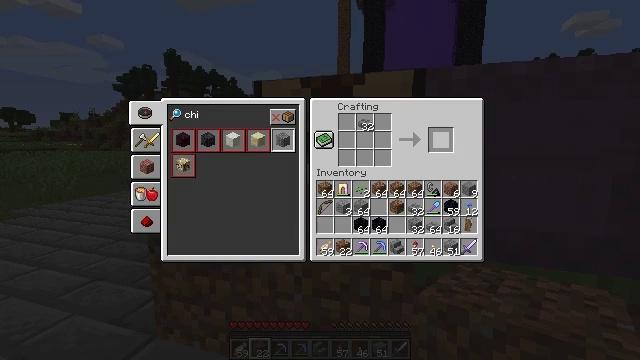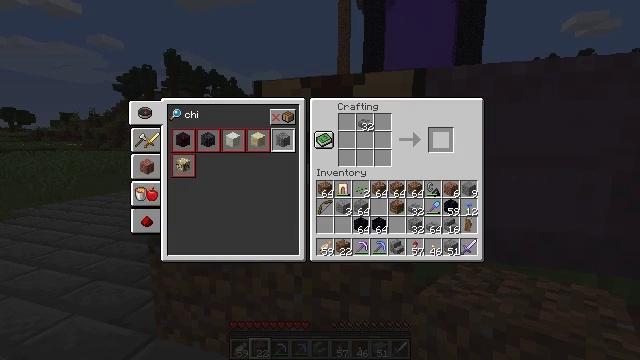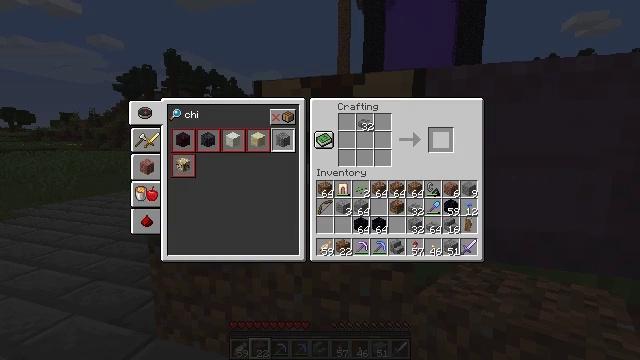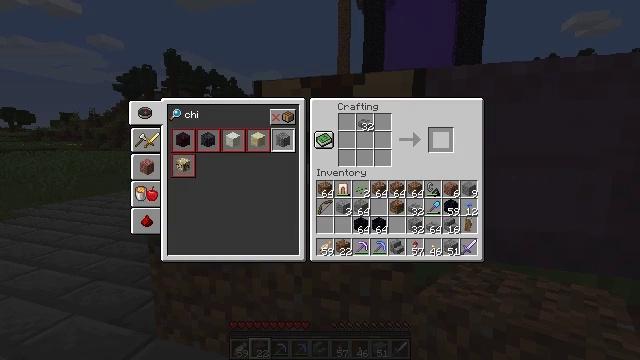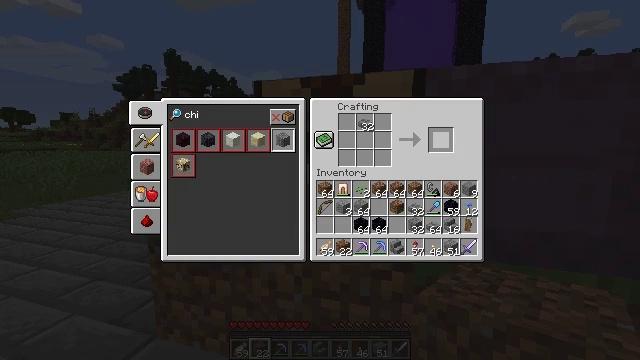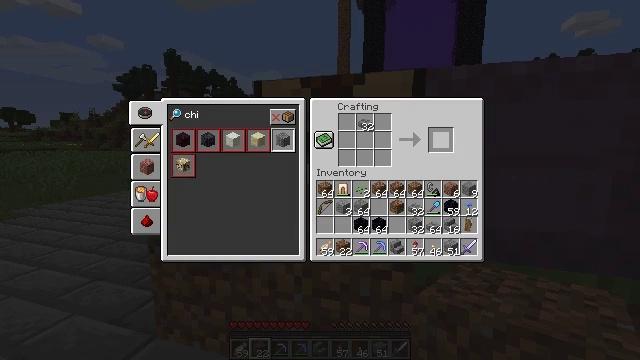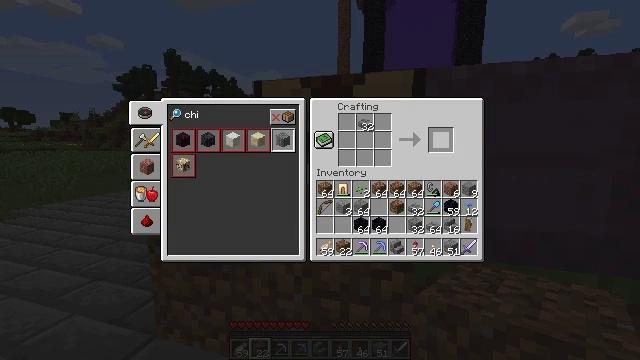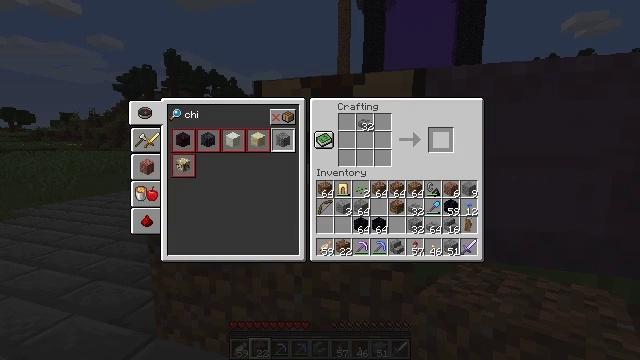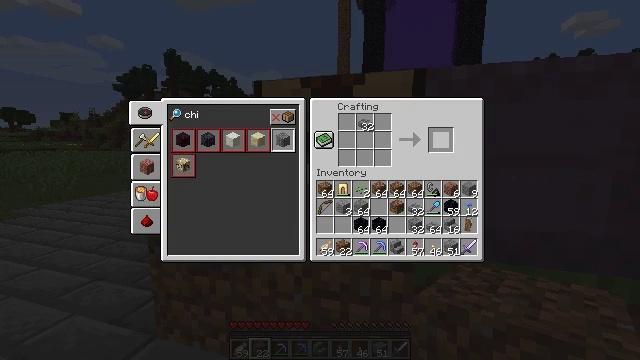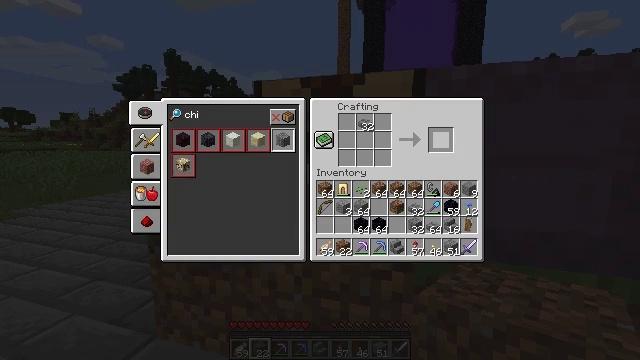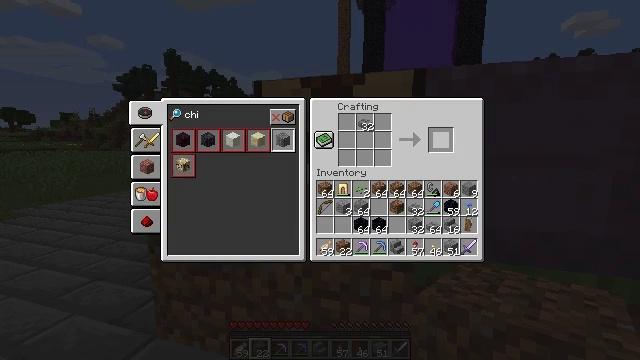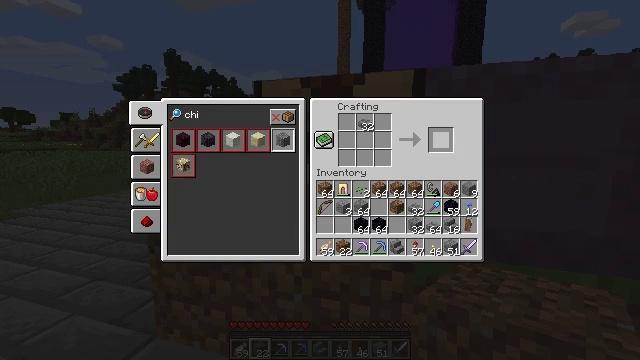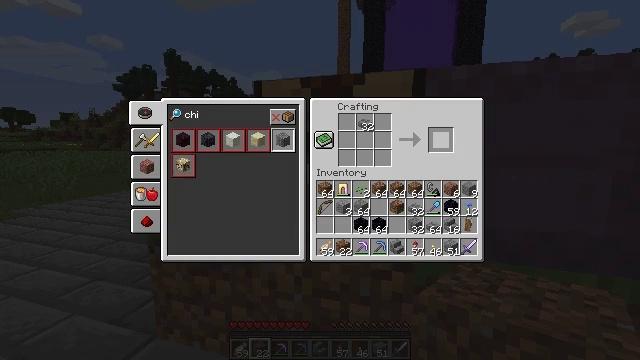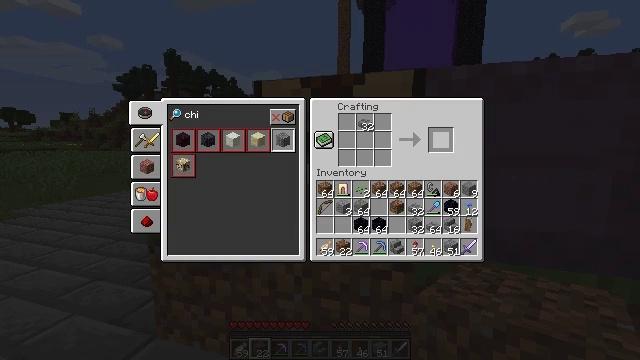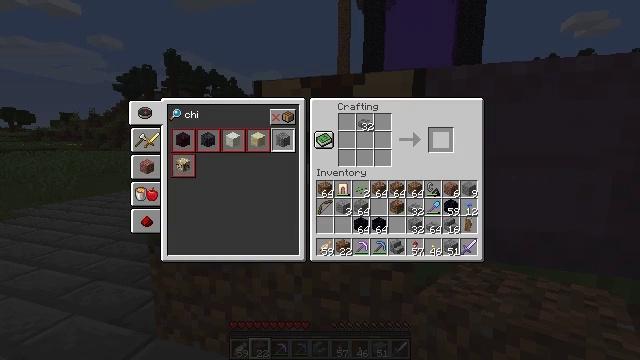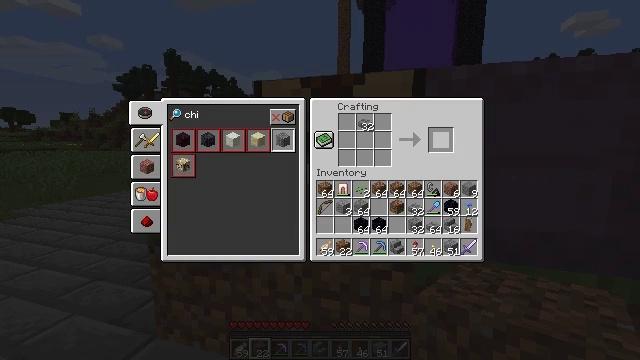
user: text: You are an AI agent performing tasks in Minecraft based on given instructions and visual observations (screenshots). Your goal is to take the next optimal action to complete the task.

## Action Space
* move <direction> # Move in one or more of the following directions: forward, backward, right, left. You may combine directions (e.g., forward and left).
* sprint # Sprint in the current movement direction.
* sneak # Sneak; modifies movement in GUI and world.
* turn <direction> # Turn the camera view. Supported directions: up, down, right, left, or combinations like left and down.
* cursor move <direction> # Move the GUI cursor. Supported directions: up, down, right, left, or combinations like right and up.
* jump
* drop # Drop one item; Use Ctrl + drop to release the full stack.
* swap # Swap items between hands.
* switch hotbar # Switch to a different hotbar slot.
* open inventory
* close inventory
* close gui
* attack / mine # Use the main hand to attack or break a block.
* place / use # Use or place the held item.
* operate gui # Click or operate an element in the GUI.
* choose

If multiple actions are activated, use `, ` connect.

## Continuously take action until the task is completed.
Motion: motion action
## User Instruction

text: Craft stone brick stairs.
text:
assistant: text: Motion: open gui
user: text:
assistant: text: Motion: no_op
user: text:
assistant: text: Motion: no_op
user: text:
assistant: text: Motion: no_op
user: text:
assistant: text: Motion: no_op
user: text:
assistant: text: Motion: no_op
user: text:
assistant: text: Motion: no_op
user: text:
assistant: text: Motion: no_op
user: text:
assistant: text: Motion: no_op
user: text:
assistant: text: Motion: no_op
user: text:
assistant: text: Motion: no_op
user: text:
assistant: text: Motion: no_op
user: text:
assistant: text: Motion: no_op
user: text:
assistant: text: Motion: no_op
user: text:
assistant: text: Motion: no_op
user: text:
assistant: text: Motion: no_op
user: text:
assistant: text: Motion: no_op
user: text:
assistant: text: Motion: no_op
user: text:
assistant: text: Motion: no_op
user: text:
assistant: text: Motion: no_op
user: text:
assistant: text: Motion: no_op
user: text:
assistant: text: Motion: no_op
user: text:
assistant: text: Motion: no_op
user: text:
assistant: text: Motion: no_op
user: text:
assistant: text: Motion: no_op
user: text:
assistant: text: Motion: no_op
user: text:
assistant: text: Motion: no_op
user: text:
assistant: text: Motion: no_op
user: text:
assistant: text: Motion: no_op
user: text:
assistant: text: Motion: no_op